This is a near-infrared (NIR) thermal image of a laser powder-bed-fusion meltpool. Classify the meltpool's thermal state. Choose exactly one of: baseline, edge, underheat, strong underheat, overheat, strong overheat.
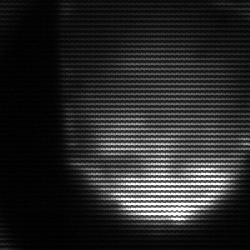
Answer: edge